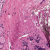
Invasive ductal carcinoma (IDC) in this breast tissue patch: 0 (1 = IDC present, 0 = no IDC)